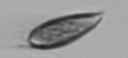
Label: Prorocentrum_triestinum